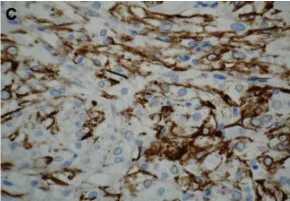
Immunohistochemistry (IHC) for smooth muscle actin.
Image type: pathology (immunostaining)